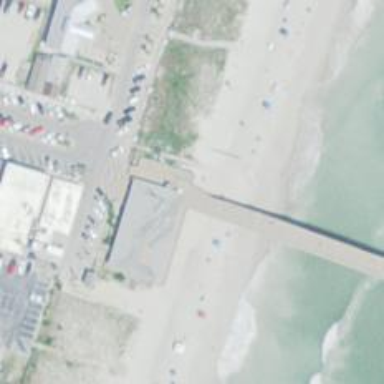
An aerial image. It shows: Pier located along footway.